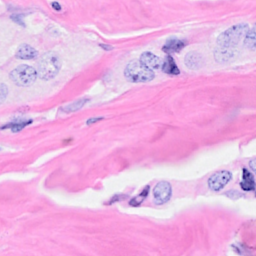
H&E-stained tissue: Breast